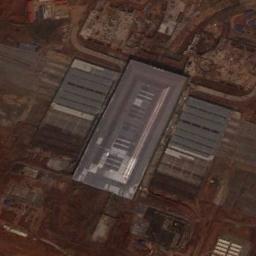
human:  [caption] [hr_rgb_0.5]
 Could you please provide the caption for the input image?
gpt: The railway station has some railways and a big building .

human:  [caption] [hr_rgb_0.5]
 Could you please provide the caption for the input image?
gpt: Many roads are near the railway station .

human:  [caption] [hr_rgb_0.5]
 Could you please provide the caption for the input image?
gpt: The railway station is on the bare land next to some buildings .

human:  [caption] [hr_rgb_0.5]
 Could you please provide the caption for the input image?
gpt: There is a fully equipped railway station in the suburbs .

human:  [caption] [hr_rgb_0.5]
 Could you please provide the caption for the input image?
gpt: There are brown bare land around the railway station .